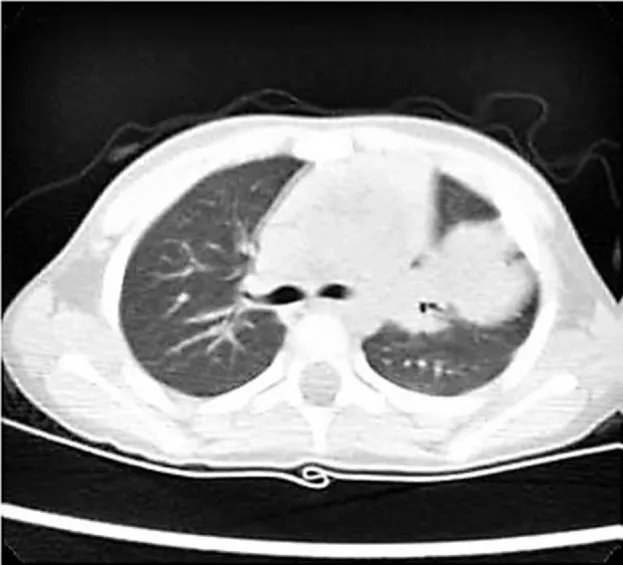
High-resolution computer tomography imaging showing a large lung lesion in the left parahilar side.
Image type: radiology (ct)